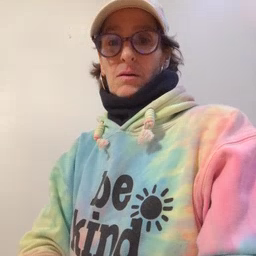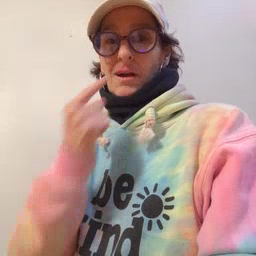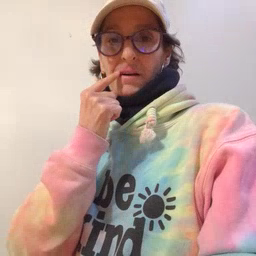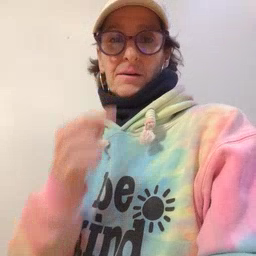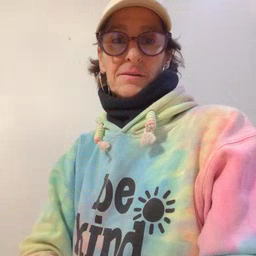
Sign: tooth